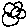
Label: flower